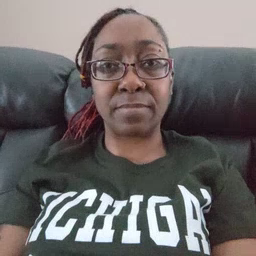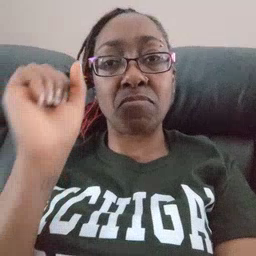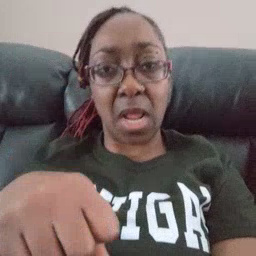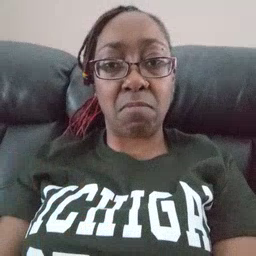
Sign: can